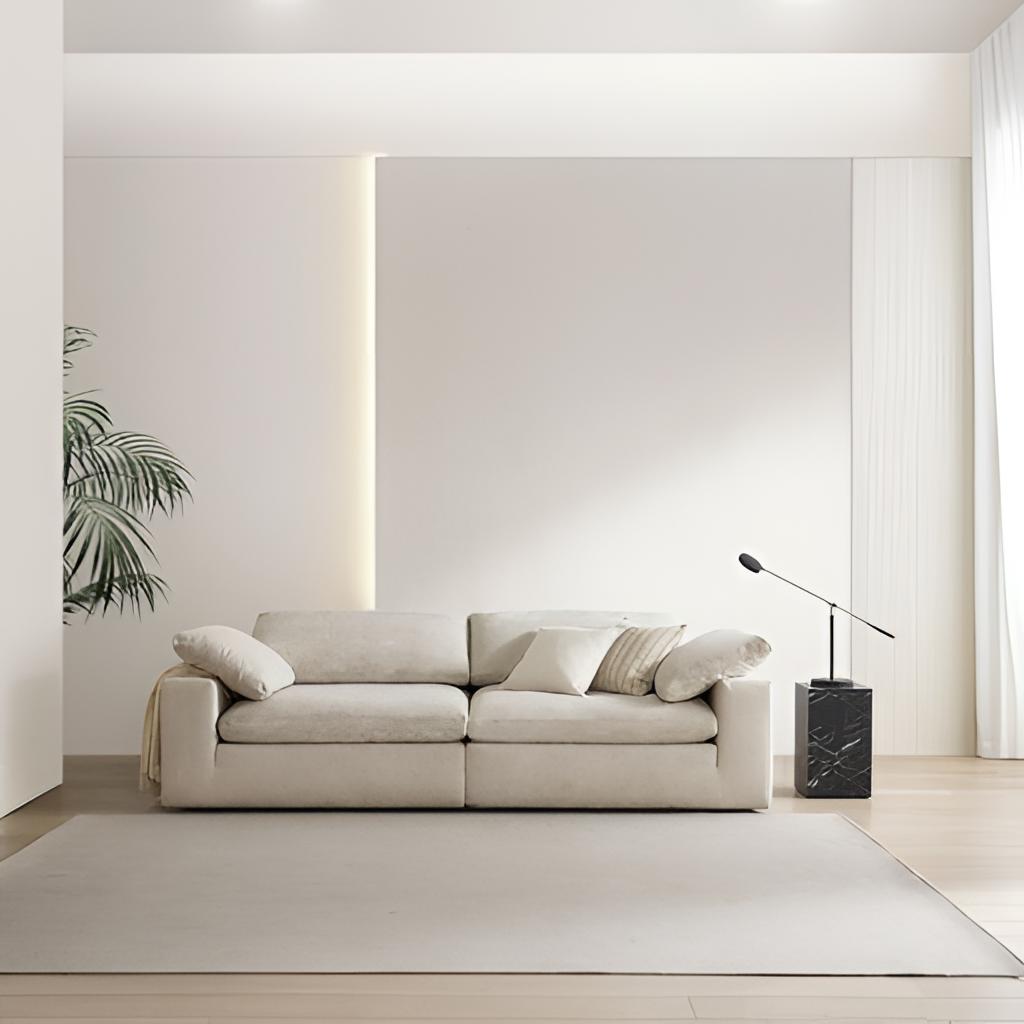
living room, cream fabric sofa, wood flooring, with plank pattern, contemporary, paint wallpaper, with solid pattern